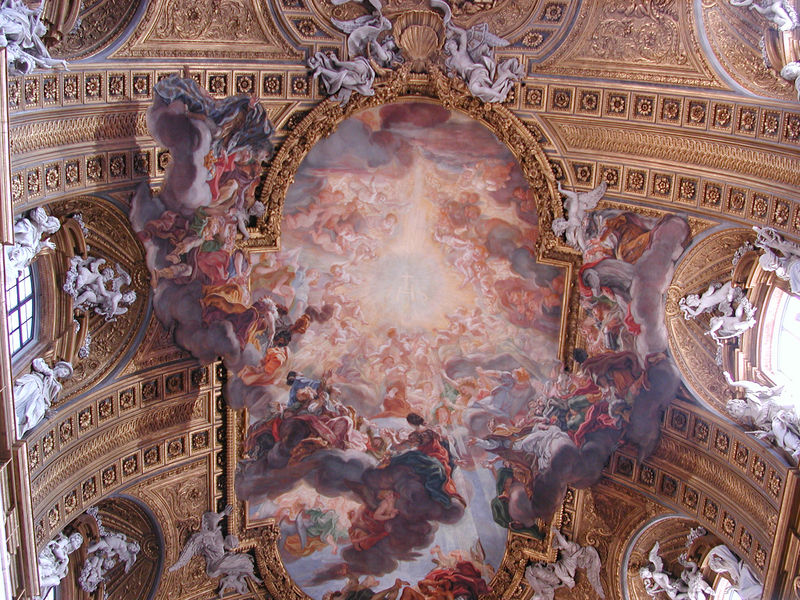
Titel: Deckengemälde “Anbetung des Namens Jesu” in Il Gesù in Rom
Künstler: Giovanni Battista Gaulli
Standort: Rom, Il Gesù (EU - I - Latium)
Schlagwörter: blau, flügel, himmel, weiß, wolken, frauen, menschen, fenster, licht, marmor, männer, schmuck, blüten, rot, wolke, malerei, barock, kirche, gold, decke, rokkoko, renaissance, rosa, engel, figuren, romantik, glanz, wandmalerei, gewölbe, kreuz, strahlen, skulpturen, kasetten, heilige, deckengemälde, fresko, zierleisten, illusion, sakral, alabaster, deckenmalerei, borten, illusionismus, stichkappen, tonnegewölbe